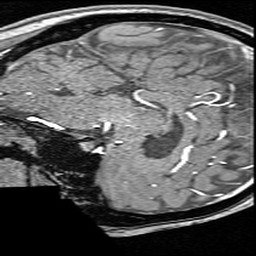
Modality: angio
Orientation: sagittal
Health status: ill
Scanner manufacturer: siemens
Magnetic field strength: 3 T
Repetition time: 0.023 s
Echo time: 0.00418 s